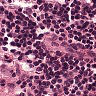
Metastatic tissue present: no